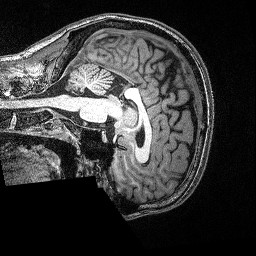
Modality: T1w
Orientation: sagittal
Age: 25
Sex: male
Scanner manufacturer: siemens
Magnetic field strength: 3 T
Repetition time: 2.53 s
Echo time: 0.00342 s